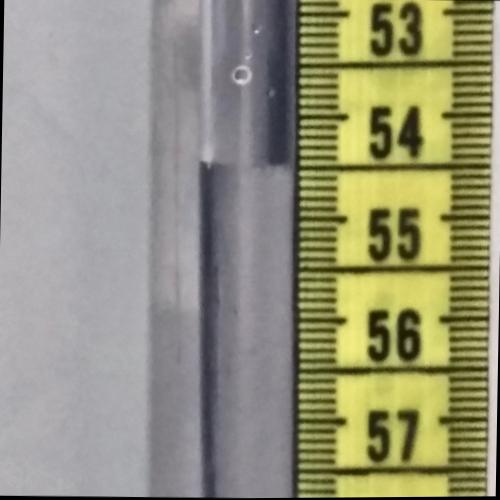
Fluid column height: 54.5 cm